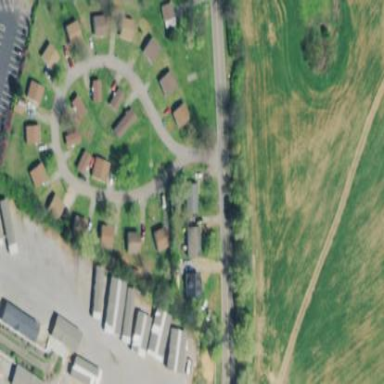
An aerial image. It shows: Single-family residential area.